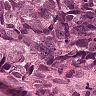
Metastatic tissue present: yes